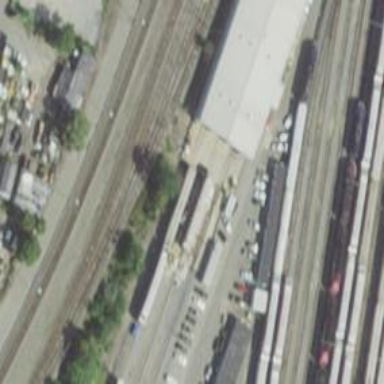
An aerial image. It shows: Railway siding with rails.